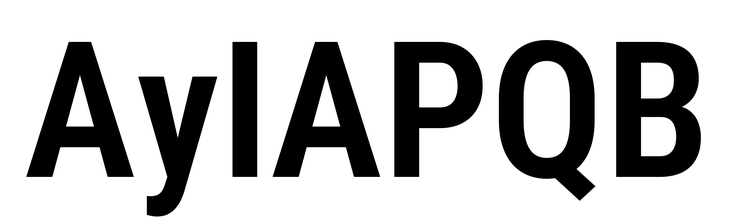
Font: Roboto_Condensed_SemiBold